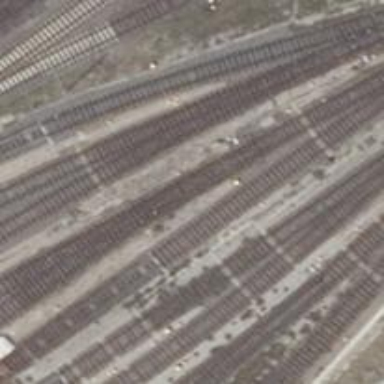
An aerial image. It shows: Railway switch.